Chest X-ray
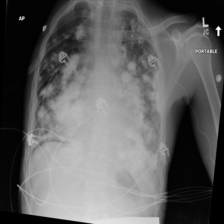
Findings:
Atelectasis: negative
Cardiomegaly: negative
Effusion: positive
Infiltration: negative
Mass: negative
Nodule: negative
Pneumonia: negative
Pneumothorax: negative
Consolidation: negative
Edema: negative
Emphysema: negative
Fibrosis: negative
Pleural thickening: negative
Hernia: negative